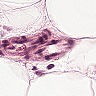
Metastatic tissue present: no